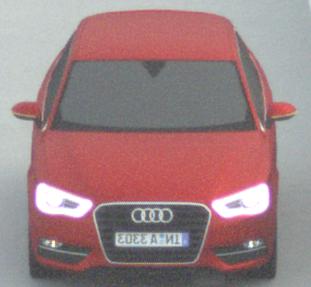
Make: Audi
Model: A3 1.2 TFSI
Detailed model: A3 (8V)
Model produced from: 2013/02
Model produced until: 2014/05
Doors: 3
Color: red
Road condition: dry road
Daytime: morning or afternoon
Contrast: low contrast